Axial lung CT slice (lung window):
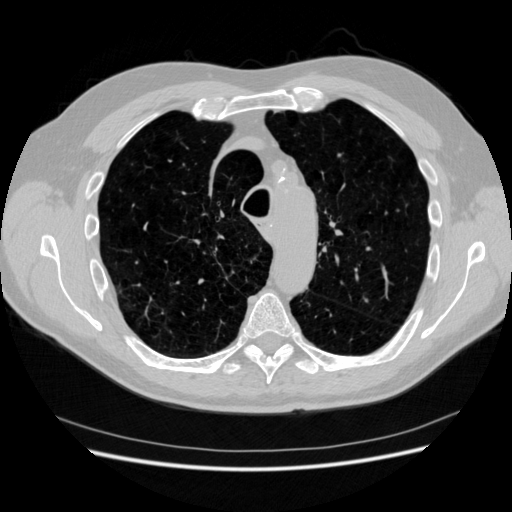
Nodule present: no